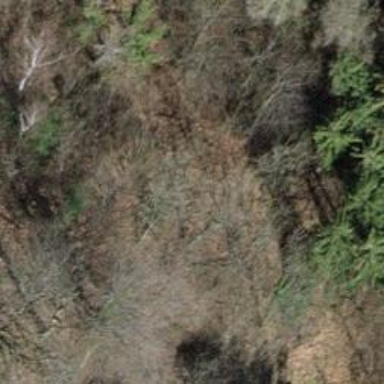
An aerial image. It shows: Natural cliff.